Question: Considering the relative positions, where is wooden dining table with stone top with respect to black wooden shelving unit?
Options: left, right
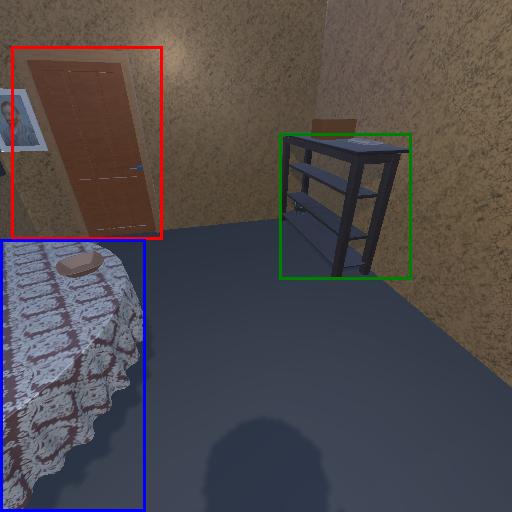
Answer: left